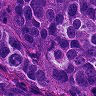
Metastatic tissue present: yes